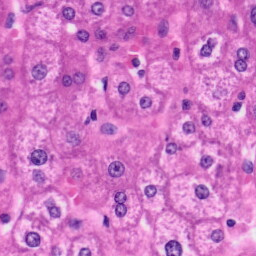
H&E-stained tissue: Liver